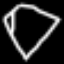
Label: diamond